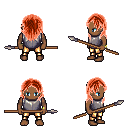
a pixel art fantasy rpg character, male body template, human, dark skin, steel chest armor, gold greaves, red long hairstyle, bracelets, spear, four views (front, back, left, right), 2x2 character sprite sheet, small pixel art, hard edges, no anti-aliasing